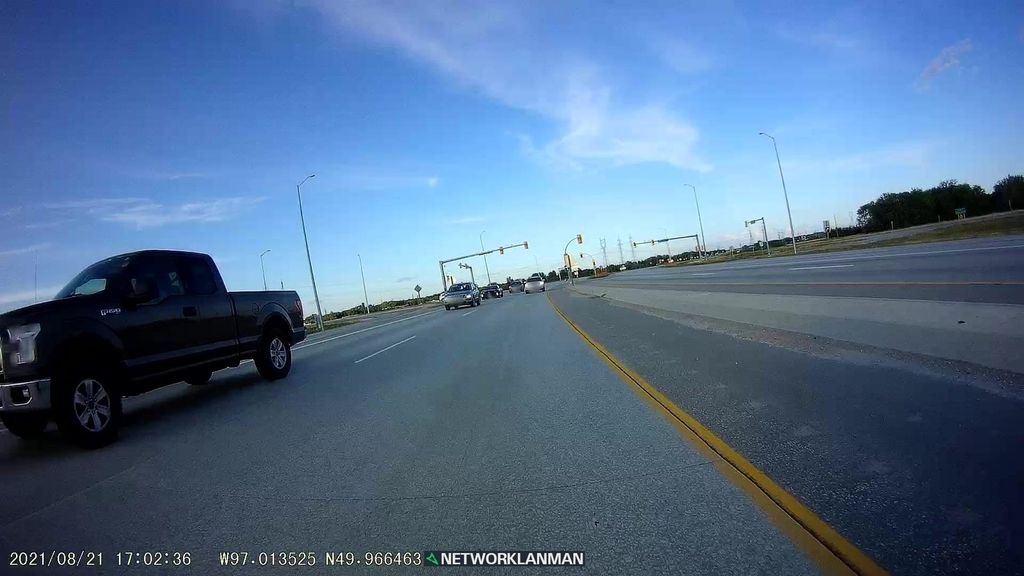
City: winnipeg